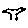
Label: bird